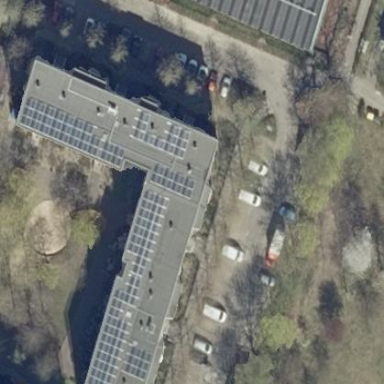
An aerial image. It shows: Apartment building with flat roof.